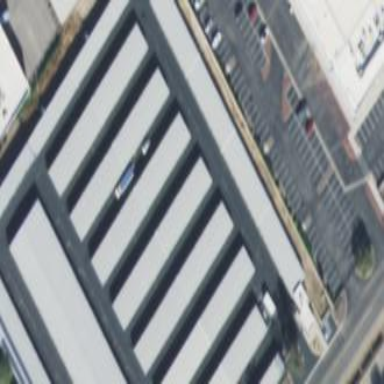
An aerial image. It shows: Building housing storage rental shop.